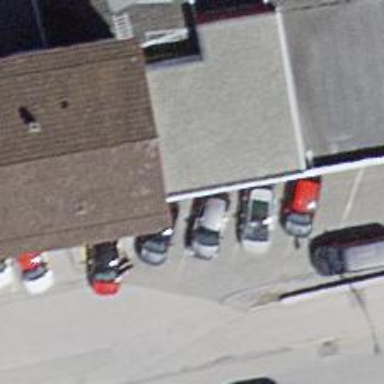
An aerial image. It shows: Fuel station.